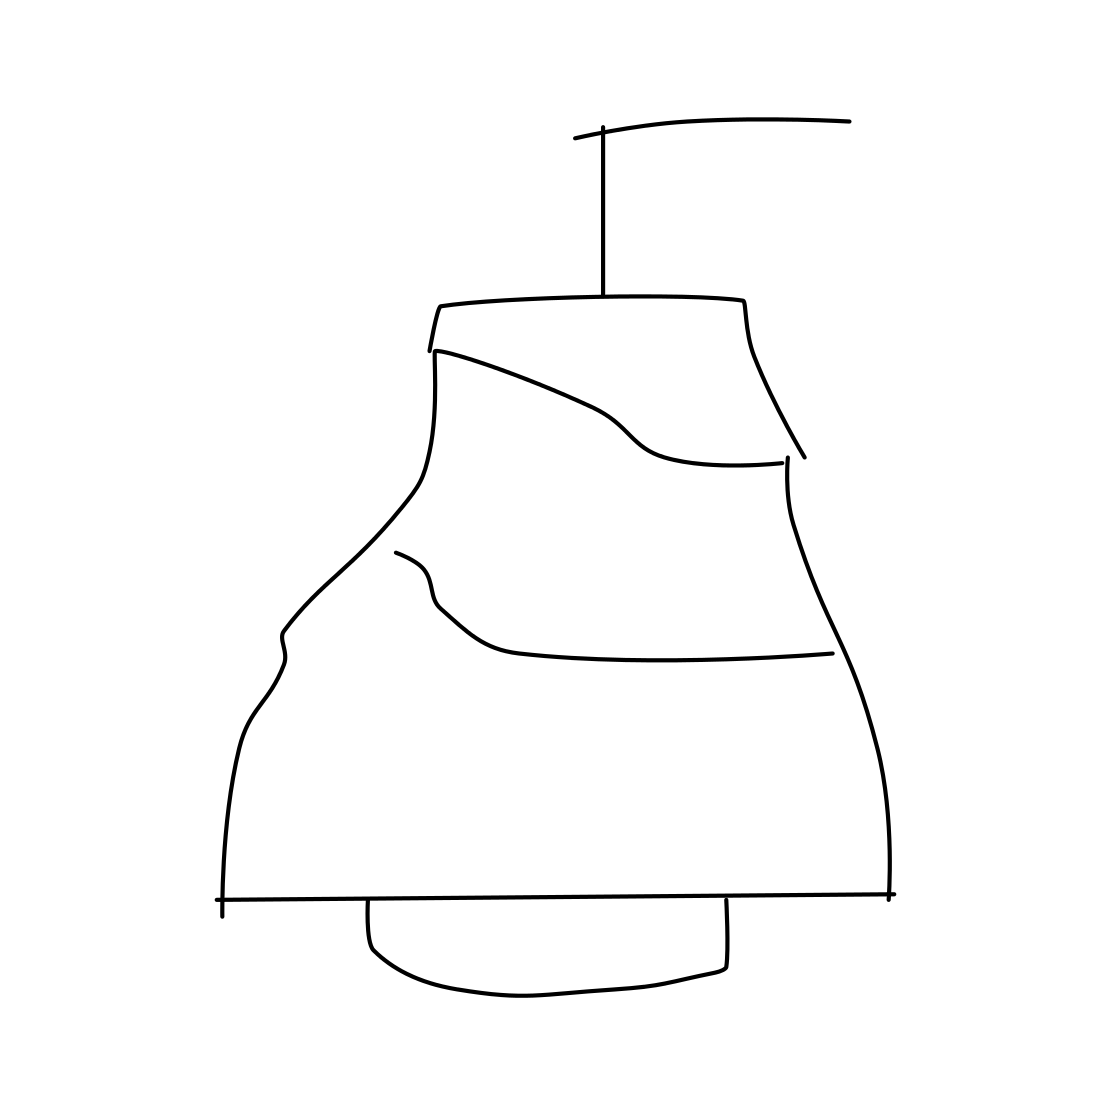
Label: chandelier